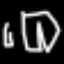
Label: pants